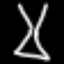
Label: hourglass